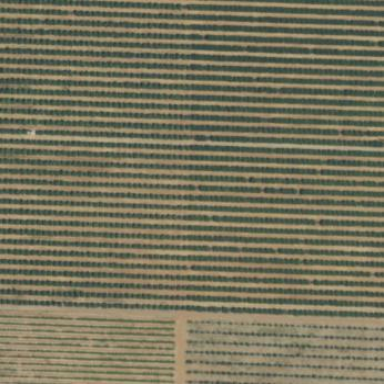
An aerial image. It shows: Orange orchard with beautiful orange trees.